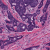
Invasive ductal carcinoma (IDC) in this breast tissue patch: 1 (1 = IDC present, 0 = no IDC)